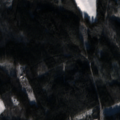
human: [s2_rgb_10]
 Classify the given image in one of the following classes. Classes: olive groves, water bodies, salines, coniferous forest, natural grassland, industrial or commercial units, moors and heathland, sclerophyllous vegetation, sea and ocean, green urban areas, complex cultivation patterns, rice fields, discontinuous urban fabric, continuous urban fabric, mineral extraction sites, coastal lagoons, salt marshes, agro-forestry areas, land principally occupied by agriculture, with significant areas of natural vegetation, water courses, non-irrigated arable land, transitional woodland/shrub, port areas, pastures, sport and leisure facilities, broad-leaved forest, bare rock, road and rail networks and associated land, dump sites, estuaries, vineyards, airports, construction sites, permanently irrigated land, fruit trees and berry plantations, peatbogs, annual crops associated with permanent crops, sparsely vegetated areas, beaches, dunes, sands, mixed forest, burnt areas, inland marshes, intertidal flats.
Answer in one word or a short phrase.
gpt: non-irrigated arable land, land principally occupied by agriculture, with significant areas of natural vegetation, coniferous forest, mixed forest